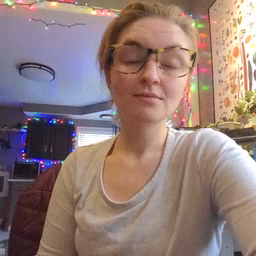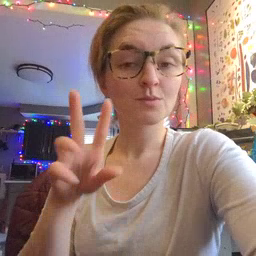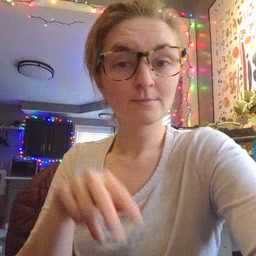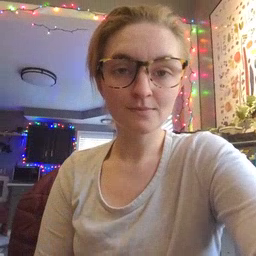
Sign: read